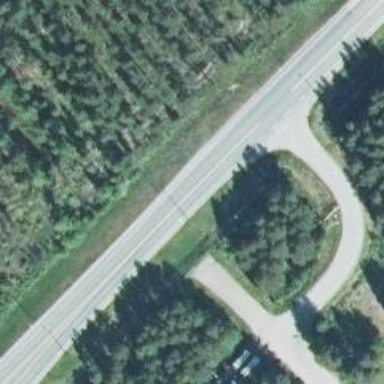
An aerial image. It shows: Asphalt road designated as trunk highway.